Question: Does anyone how how to create an overflow item like those in Google Play?
One idea I have is to just use a Spinner with a background and fixed width but I was wondering if there was a better way. Below is a screenshot of the kind of overflow menu on grid items that I have in mind.

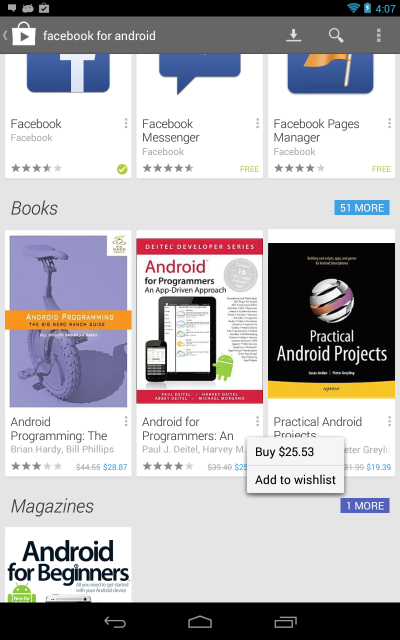
Answer: You can use PopupMenu. It will give you desired effect.